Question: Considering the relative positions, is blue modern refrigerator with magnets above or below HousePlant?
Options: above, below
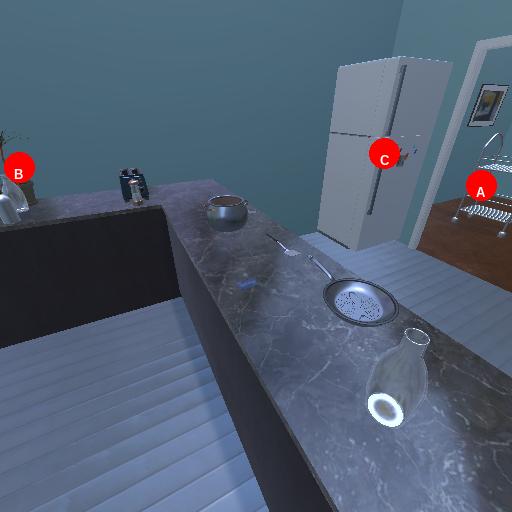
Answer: above